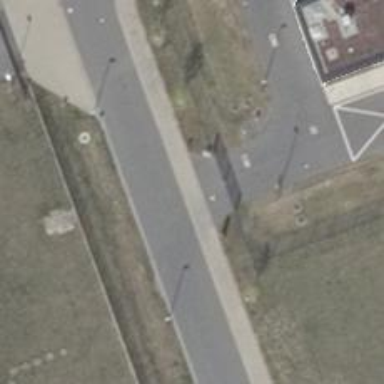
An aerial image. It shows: Asphalt driveway for service vehicles.